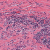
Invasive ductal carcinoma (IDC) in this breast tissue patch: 0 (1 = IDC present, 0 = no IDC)